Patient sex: F
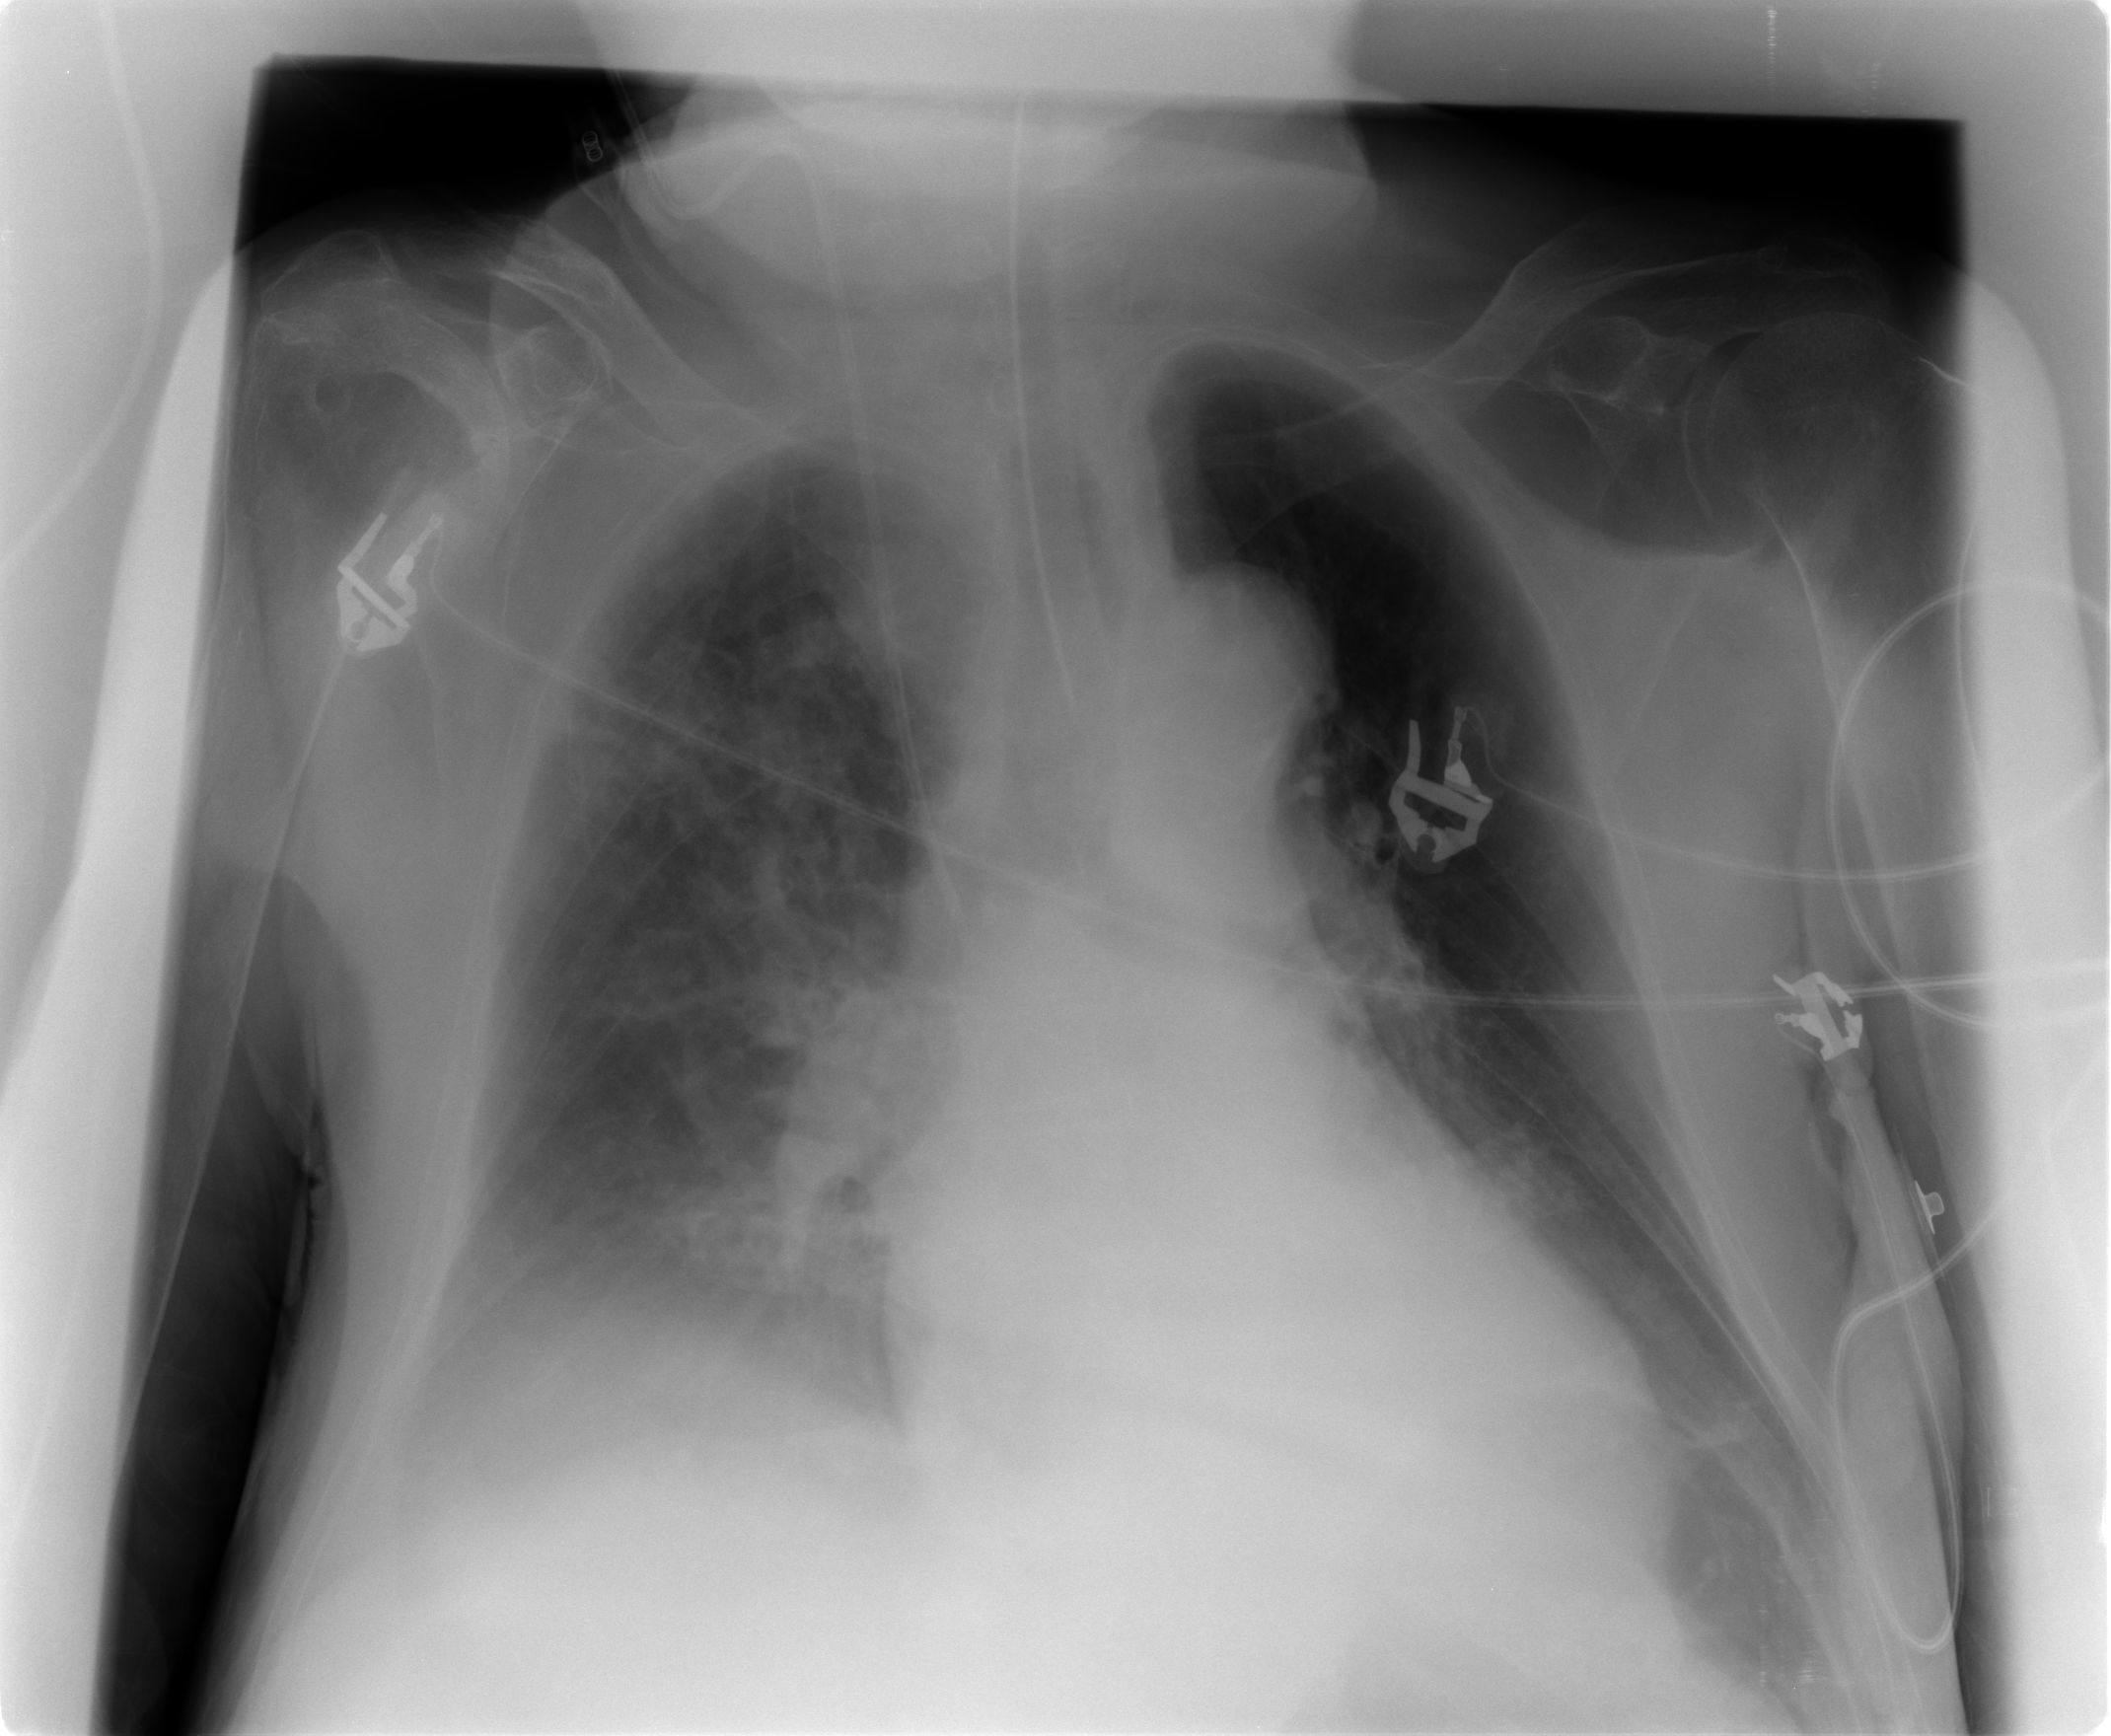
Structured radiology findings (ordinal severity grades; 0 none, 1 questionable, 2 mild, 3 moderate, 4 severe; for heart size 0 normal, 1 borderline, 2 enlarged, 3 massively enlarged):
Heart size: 2
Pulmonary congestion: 2
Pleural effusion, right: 2
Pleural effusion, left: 0
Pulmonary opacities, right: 3
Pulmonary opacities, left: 0
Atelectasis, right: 2
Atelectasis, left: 0